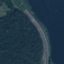
Land use / land cover class: River